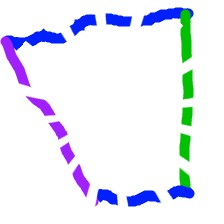
Shape: trapezoid